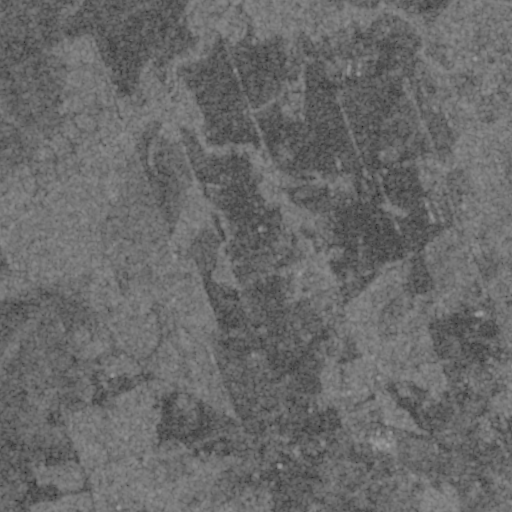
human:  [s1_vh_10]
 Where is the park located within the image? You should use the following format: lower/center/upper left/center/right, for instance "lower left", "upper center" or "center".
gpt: The park is located in the lower right of the image.
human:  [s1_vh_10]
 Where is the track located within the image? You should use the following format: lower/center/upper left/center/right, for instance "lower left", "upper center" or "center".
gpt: There is no track in the image.

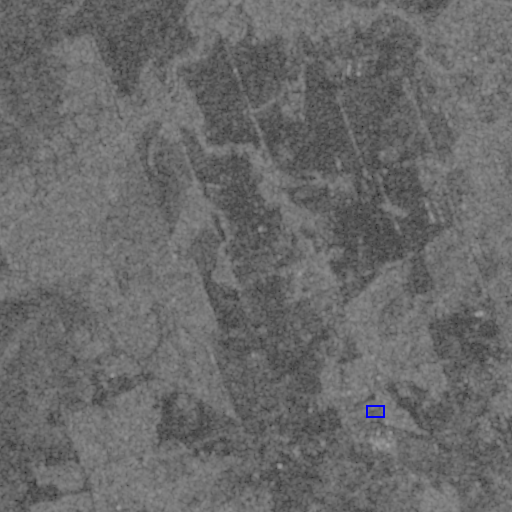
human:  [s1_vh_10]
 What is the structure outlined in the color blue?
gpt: The structure outlined in blue is a park.
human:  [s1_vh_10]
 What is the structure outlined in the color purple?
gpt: There is no purple outline.